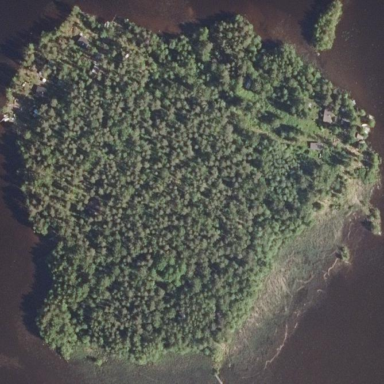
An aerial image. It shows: Islet covered with needle-leaved woodland.